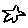
Label: star